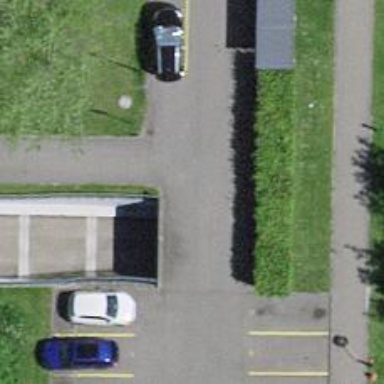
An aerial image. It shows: Parking entrance.